Field crop: maize
Growth stage: 2
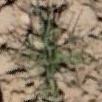
Species: salsola